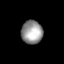
Tissue: skin
Cell type: Epithelial cells
Senescence score: 0.2652
Nuclear area (px): 491
Mean DAPI intensity: 149.562